Interaction volume radius: 10 \u00c5
Interaction volume height: 20 \u00c5
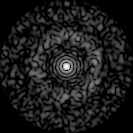
Disorder parameter: 0.8297